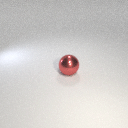
large red metal sphere